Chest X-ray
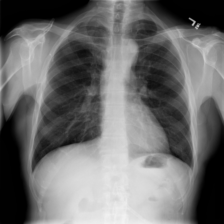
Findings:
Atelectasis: negative
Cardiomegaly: negative
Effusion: negative
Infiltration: negative
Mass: negative
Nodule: negative
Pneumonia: negative
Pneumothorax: negative
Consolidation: negative
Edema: negative
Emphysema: negative
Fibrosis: negative
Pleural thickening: negative
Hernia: negative